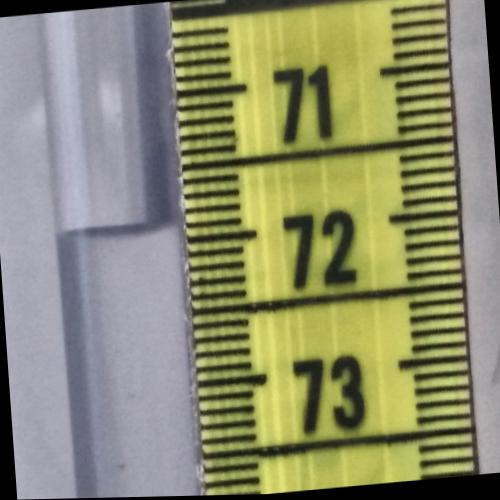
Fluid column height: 71.9 cm